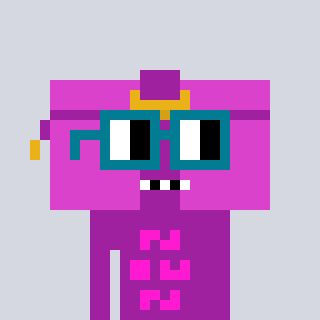
a pixel art character with square dark green glasses, a clutch-shaped head and a magenta-colored body on a cool background